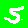
Digit: 5